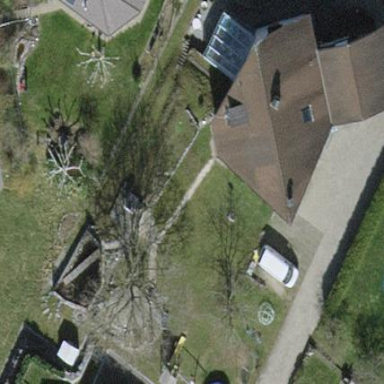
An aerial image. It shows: Detached building.